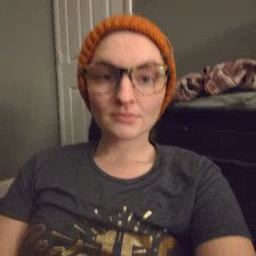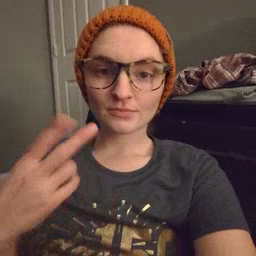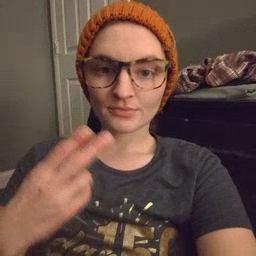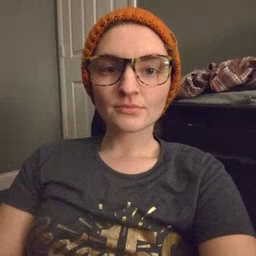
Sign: scissors